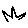
Label: star